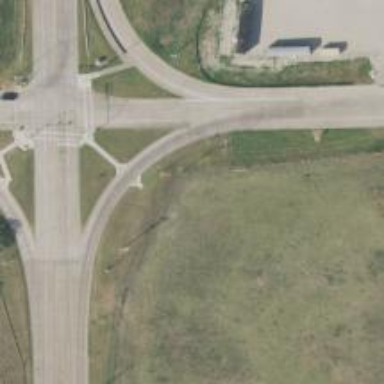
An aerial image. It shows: Secondary link road with asphalt surface.